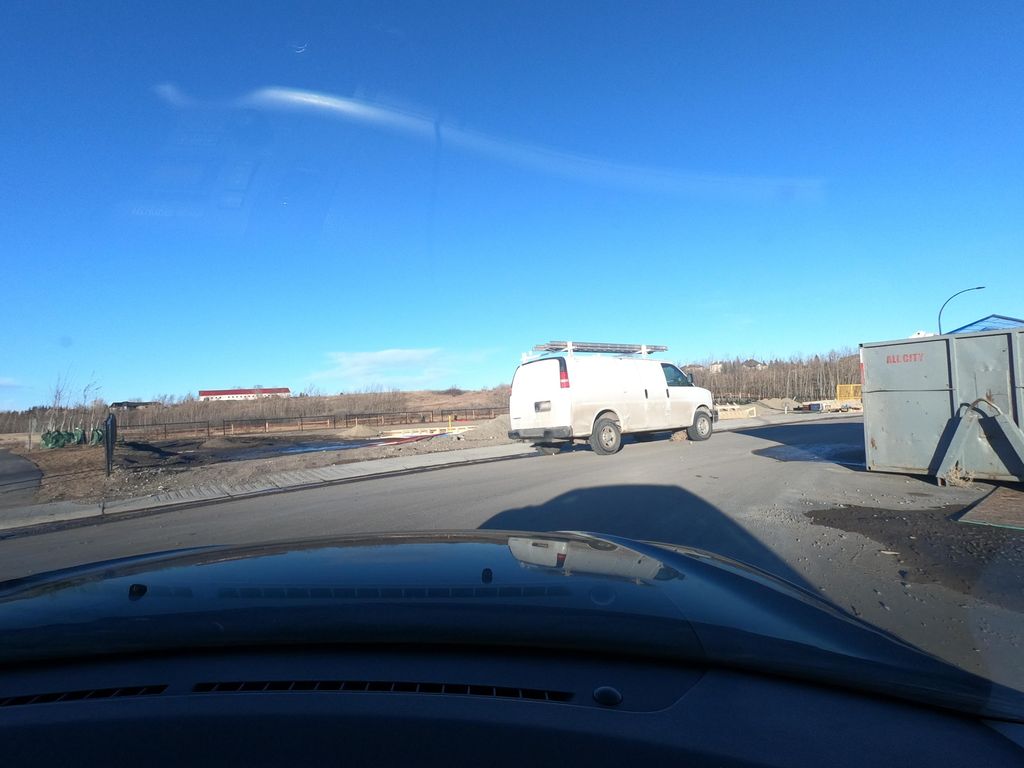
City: calgary